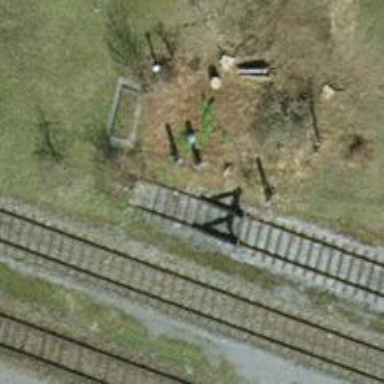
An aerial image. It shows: Railway buffer stop.